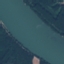
Land use / land cover class: River